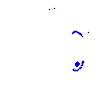
Particle: electron